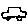
Label: car